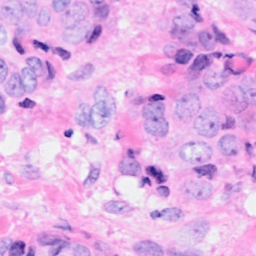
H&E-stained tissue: Breast